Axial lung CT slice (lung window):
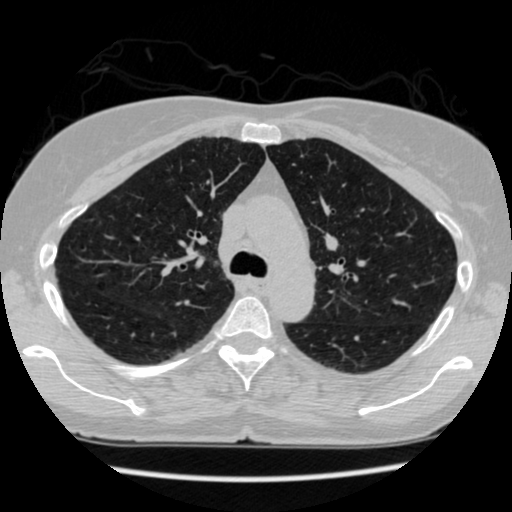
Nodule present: no